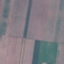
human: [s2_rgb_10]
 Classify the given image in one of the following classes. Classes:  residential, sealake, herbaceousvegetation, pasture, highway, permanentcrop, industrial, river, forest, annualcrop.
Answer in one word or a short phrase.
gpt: AnnualCrop